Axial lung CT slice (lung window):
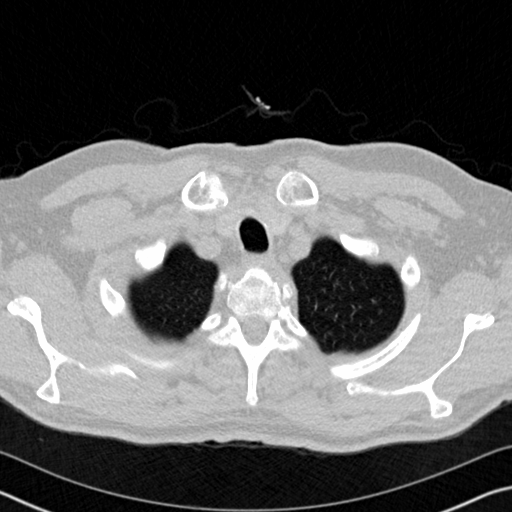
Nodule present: no